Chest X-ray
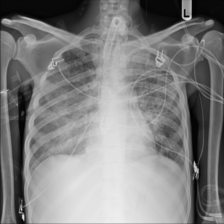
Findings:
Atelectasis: negative
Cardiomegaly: negative
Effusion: positive
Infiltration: negative
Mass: negative
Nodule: negative
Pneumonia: negative
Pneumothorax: negative
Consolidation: negative
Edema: negative
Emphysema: negative
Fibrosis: negative
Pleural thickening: negative
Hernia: negative